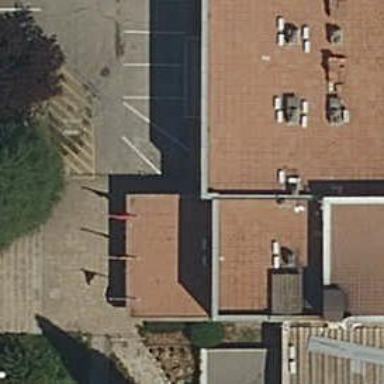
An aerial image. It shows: School.